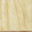
Piece: xx